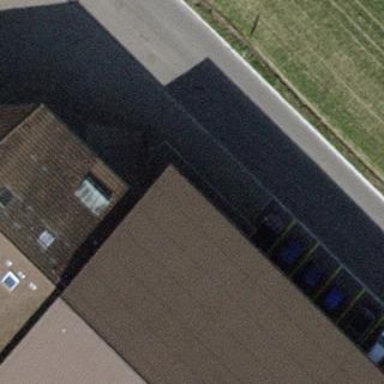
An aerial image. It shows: Public transport shelter.